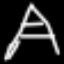
Label: The Eiffel Tower